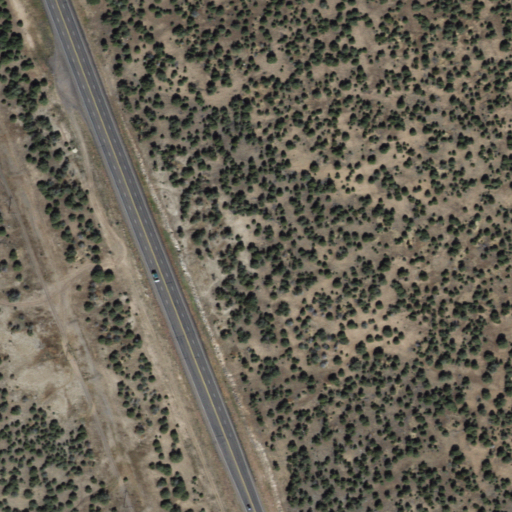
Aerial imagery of ridge(s) in Arizona named White Lake Divide containing shrub, evergreen forest, low intensity development, medium intensity development, and open development